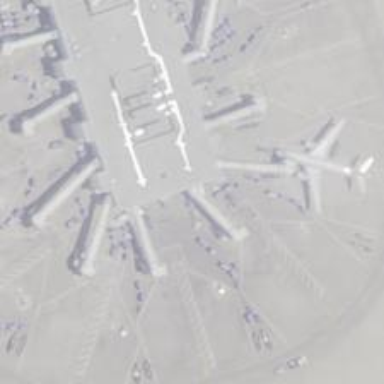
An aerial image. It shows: Airport gate.